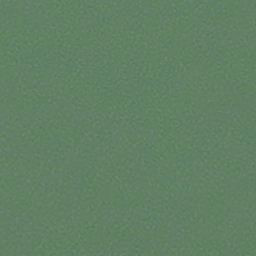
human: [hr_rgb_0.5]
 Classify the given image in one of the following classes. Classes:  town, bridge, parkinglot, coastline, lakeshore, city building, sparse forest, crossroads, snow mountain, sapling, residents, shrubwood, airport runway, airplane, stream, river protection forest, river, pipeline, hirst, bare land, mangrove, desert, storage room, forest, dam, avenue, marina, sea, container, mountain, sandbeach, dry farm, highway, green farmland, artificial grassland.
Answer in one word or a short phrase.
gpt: sea